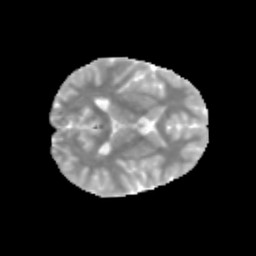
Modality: MD
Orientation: axial
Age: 12
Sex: female
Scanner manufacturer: siemens
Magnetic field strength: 3 T
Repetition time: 3.8 s
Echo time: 0.07 s